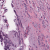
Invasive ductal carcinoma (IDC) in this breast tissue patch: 1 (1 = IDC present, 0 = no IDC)